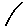
Label: line